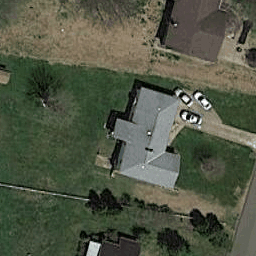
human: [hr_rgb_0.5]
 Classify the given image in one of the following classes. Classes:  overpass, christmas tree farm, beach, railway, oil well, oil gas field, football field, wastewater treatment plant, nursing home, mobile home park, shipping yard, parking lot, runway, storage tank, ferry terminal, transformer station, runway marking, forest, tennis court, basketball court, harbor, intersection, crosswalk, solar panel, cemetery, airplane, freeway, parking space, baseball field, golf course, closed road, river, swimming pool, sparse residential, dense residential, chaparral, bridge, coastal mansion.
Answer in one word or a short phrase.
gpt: sparse residential